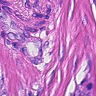
Metastatic tissue present: yes